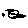
Label: circle